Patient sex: F
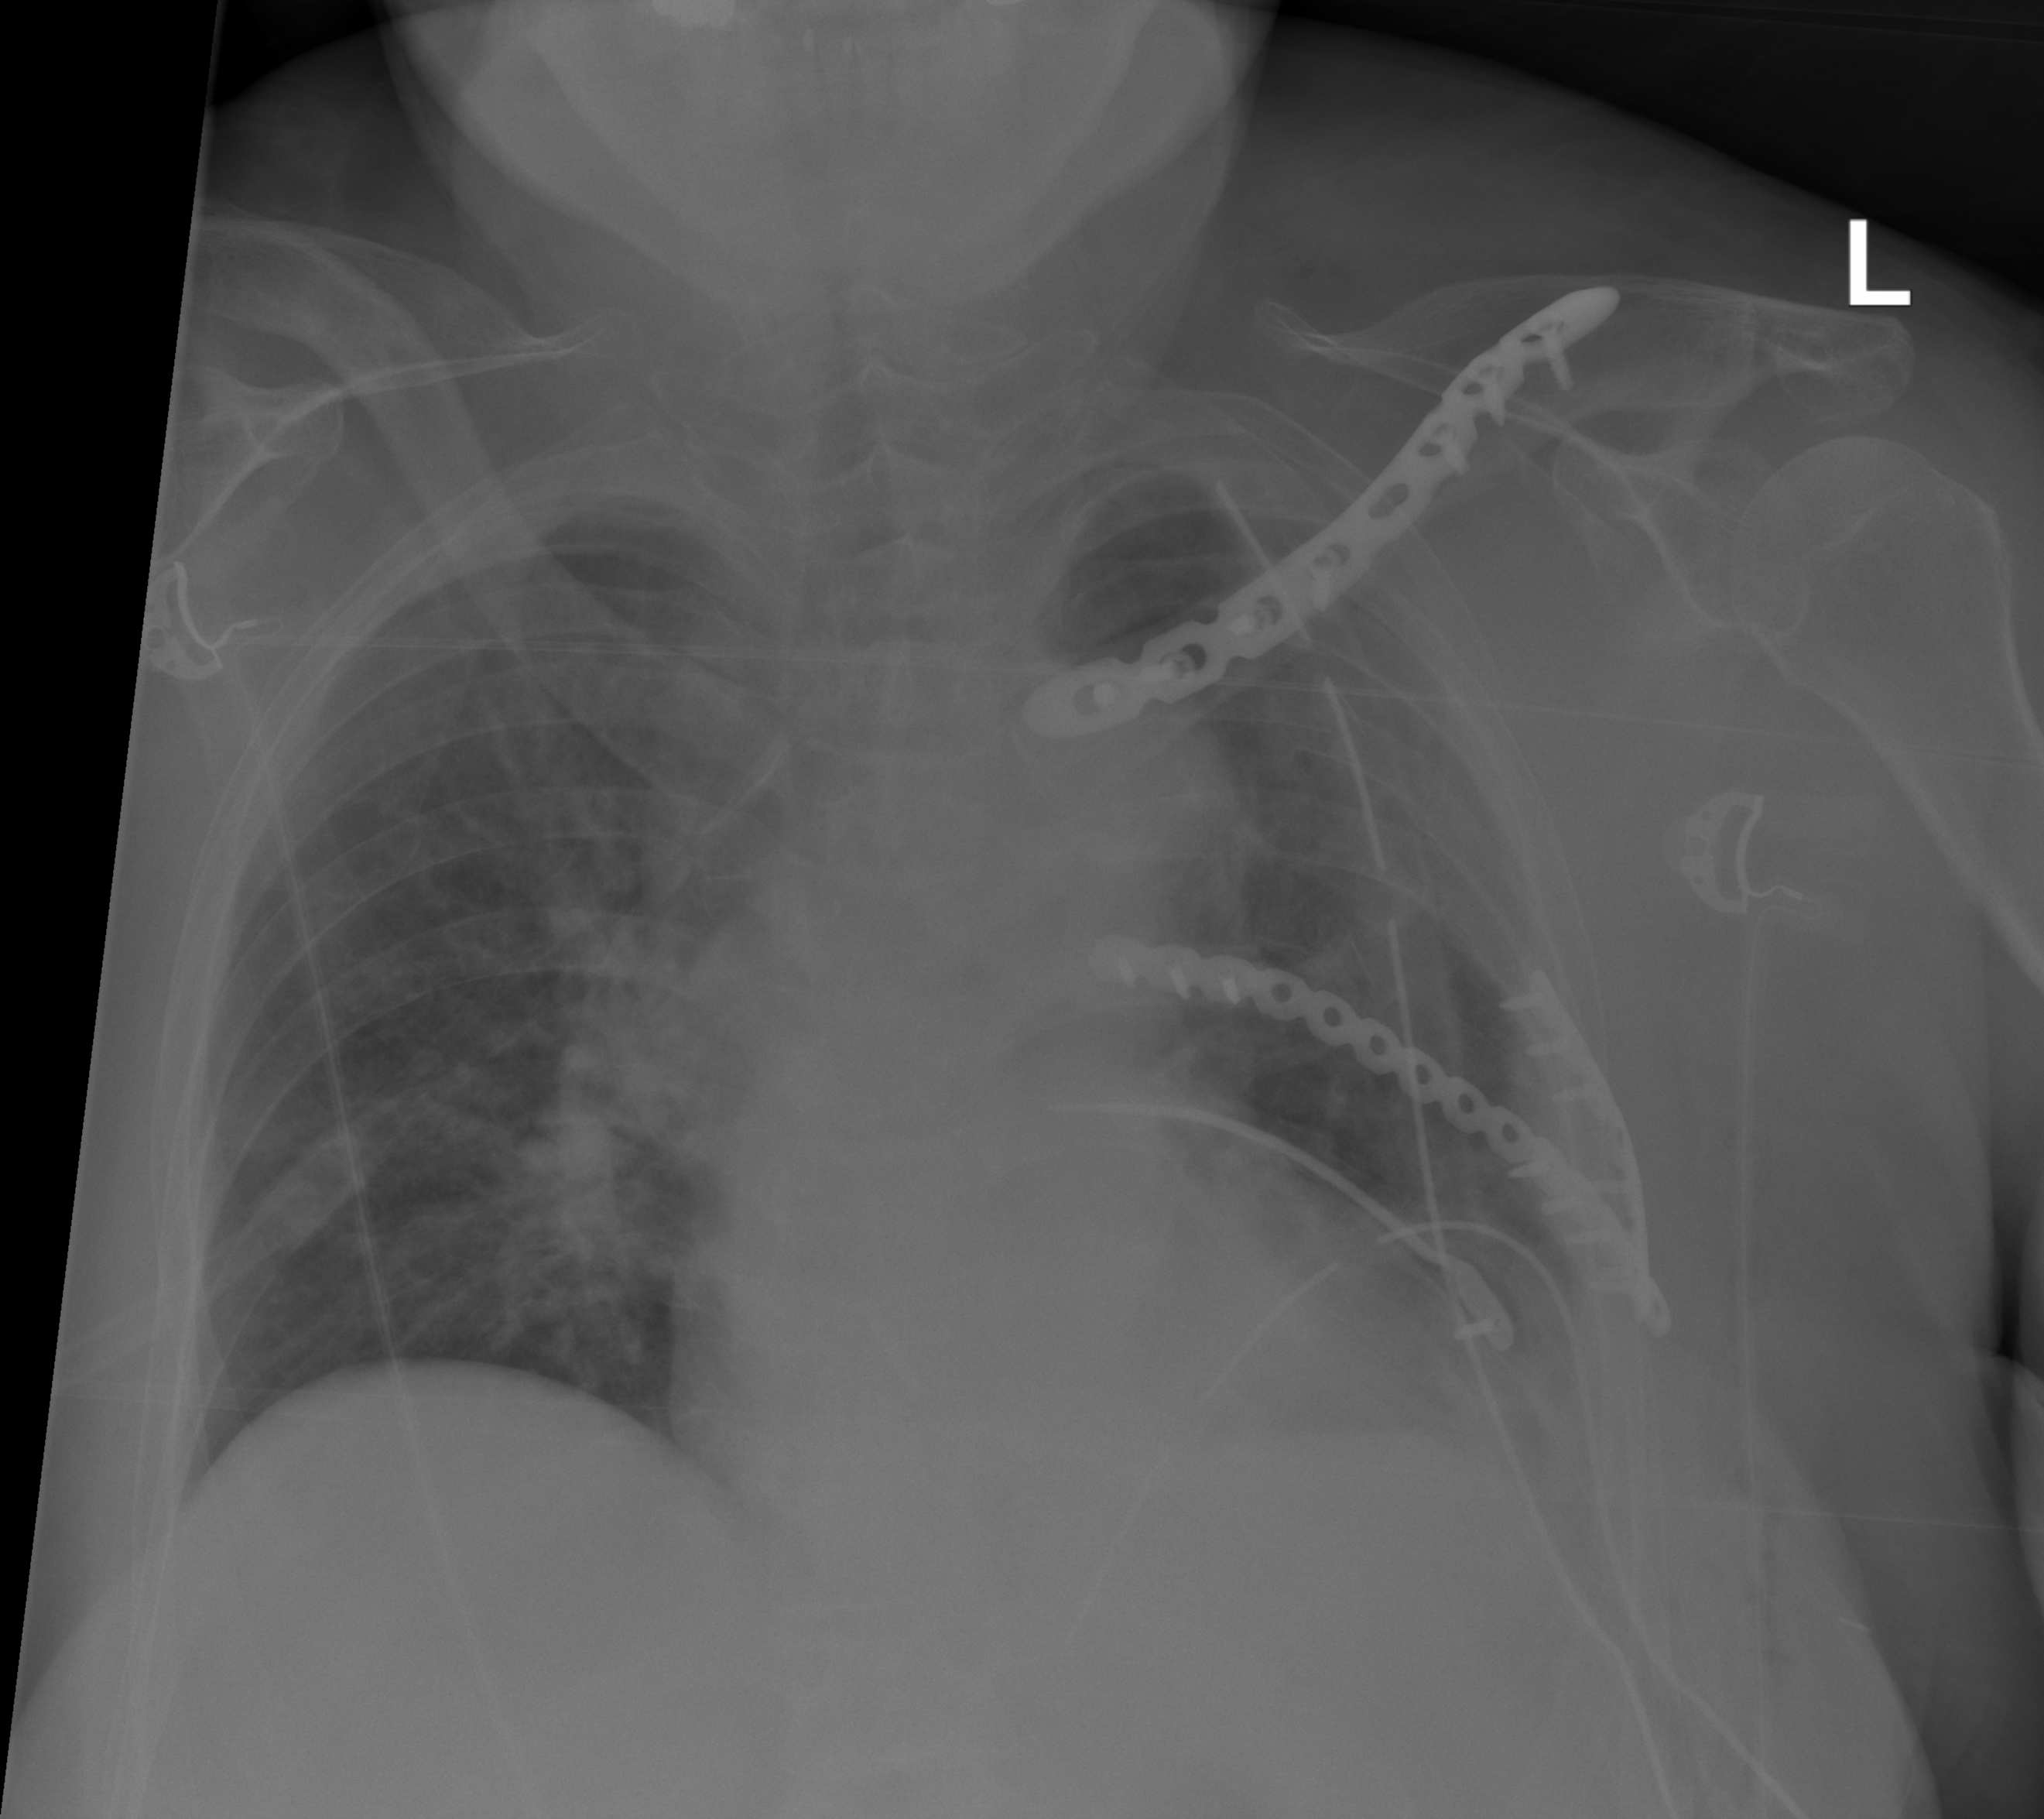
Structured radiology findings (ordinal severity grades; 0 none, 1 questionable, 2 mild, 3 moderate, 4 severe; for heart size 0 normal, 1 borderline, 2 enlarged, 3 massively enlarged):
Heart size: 0
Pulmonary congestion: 0
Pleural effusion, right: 0
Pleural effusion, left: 2
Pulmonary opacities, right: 0
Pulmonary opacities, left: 0
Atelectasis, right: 1
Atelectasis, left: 2